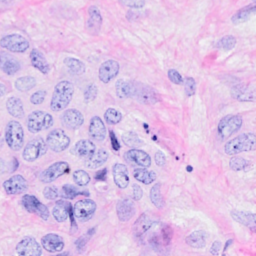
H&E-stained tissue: Breast